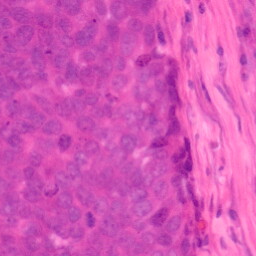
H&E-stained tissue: Colon